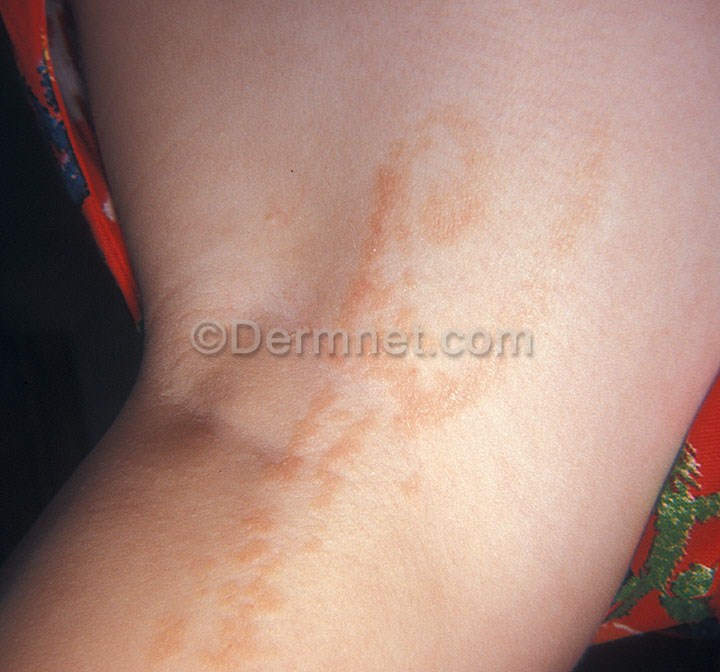
Disease: Seborrheic Keratoses and other Benign Tumors